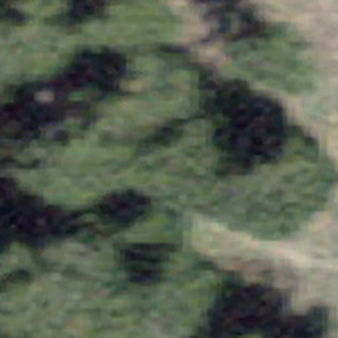
Label: other